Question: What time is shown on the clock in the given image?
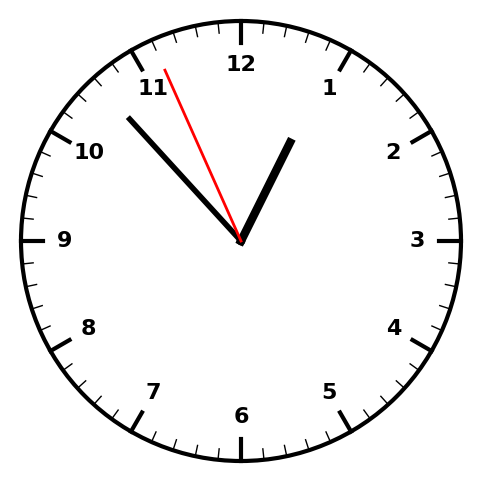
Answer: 12:52:56